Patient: sex M, age 60
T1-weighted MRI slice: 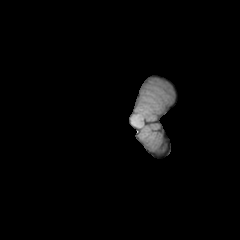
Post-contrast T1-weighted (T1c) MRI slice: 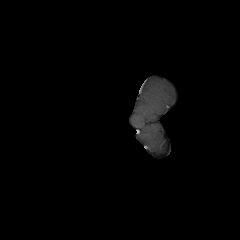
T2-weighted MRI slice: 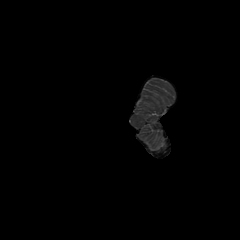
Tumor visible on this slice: no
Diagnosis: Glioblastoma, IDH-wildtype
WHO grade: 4